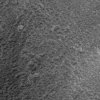
Atmospheric dust classification: not_dusty